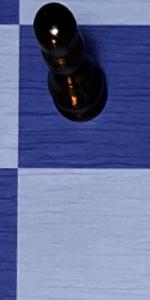
Label: Empty